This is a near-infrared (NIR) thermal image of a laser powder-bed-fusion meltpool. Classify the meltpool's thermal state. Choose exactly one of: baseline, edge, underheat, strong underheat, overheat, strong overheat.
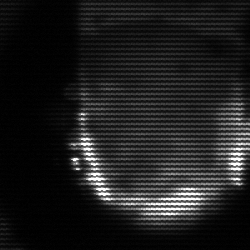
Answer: baseline